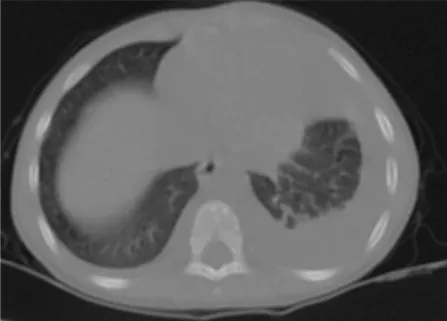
Pleural effusion from baseline to the left upper lobe and accompanying total collapse of the left lower lobe.
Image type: radiology (ct)